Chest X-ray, AP view. Patient: 35 years old, sex M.
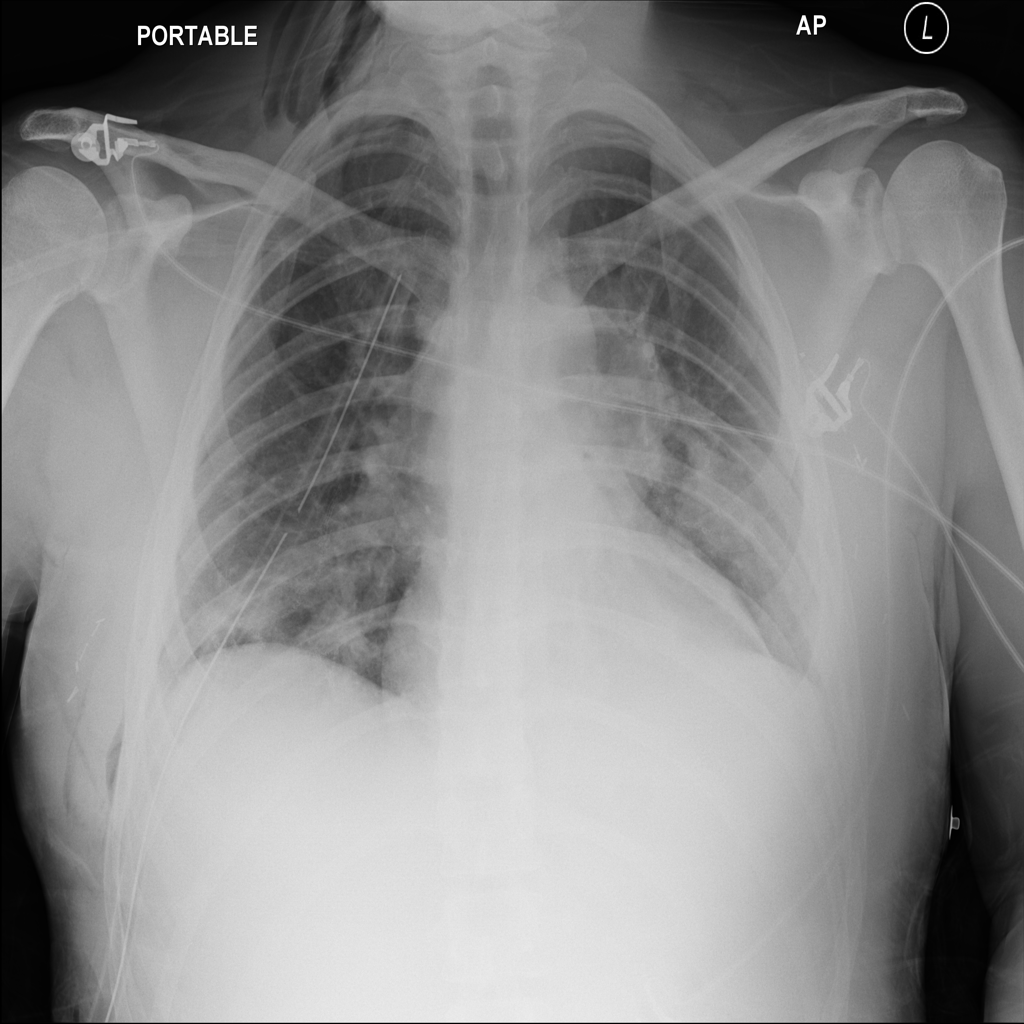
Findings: Mass, Pneumothorax